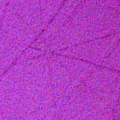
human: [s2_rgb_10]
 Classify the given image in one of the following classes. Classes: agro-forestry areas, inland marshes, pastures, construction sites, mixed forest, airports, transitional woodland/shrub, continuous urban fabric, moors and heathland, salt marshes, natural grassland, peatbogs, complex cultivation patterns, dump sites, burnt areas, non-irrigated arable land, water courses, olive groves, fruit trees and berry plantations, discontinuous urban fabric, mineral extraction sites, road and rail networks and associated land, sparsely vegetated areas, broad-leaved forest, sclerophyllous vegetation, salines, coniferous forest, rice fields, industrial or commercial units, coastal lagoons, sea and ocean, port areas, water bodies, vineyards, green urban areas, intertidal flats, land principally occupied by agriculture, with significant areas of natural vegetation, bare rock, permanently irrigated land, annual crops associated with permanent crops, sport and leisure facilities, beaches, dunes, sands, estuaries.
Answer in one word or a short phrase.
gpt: sea and ocean